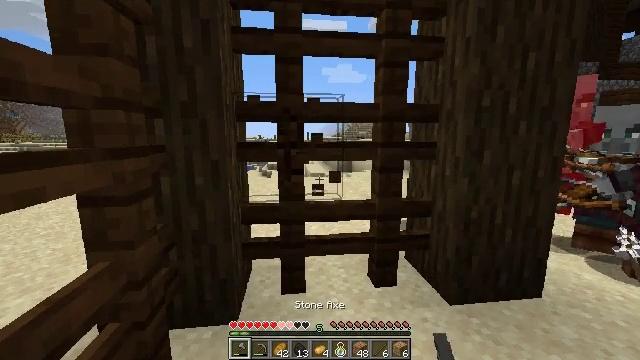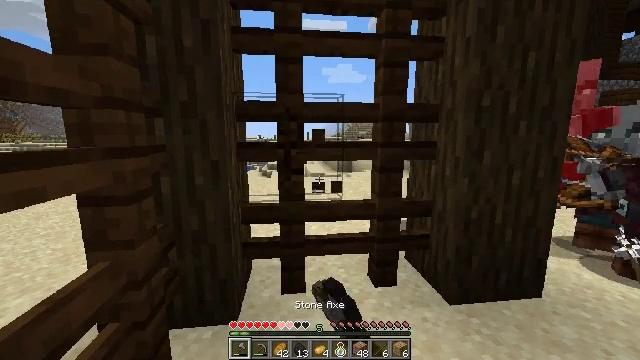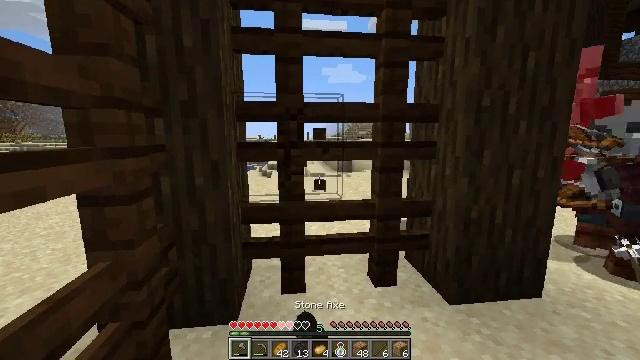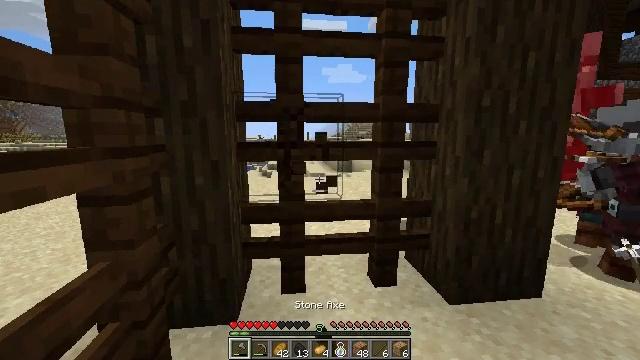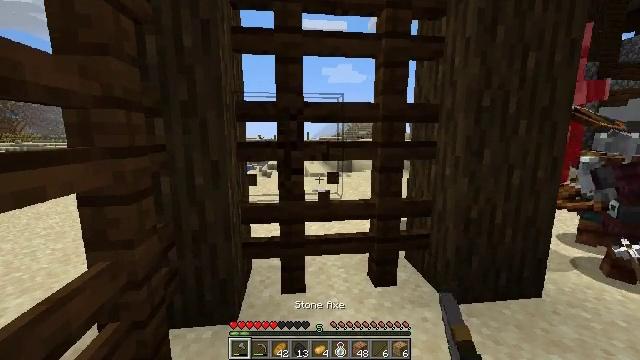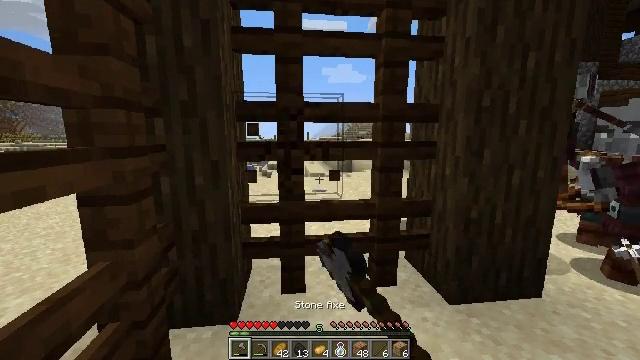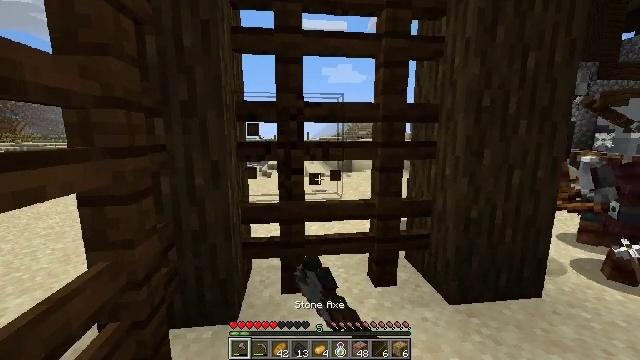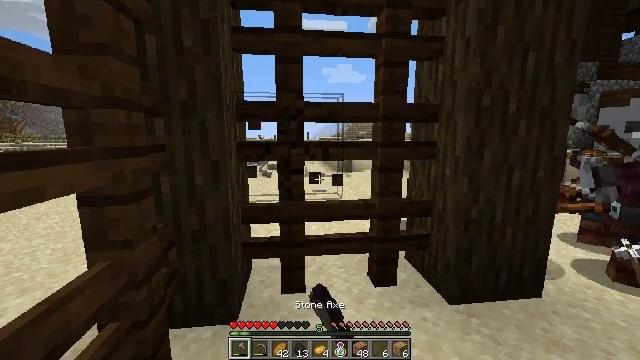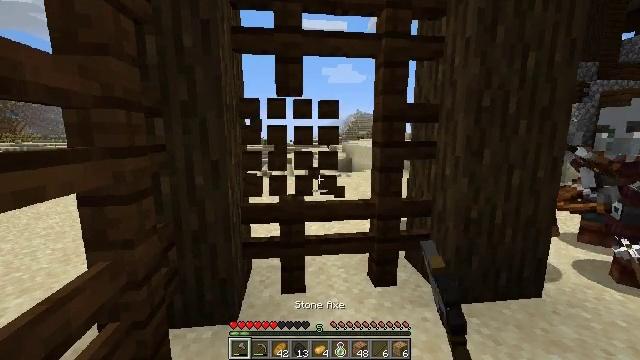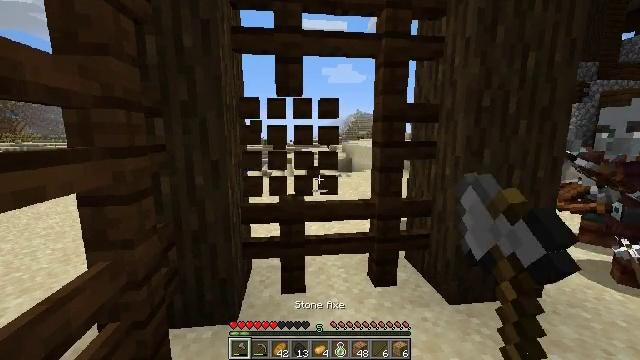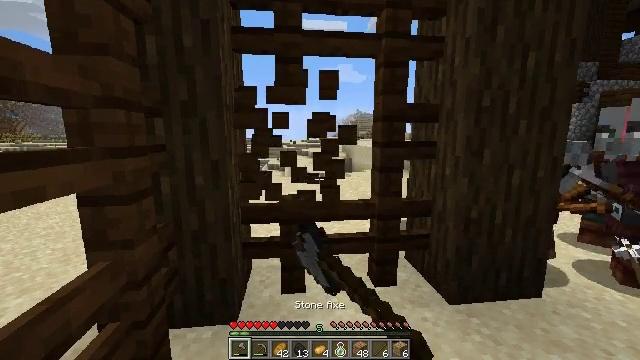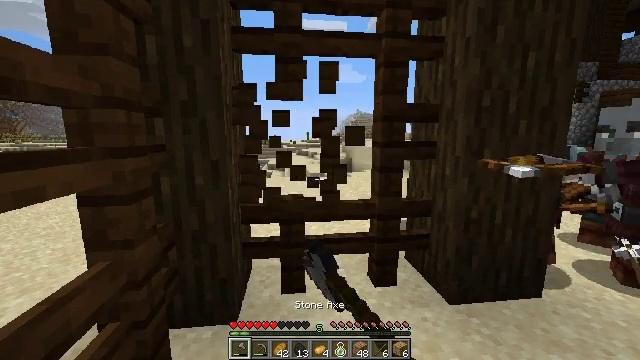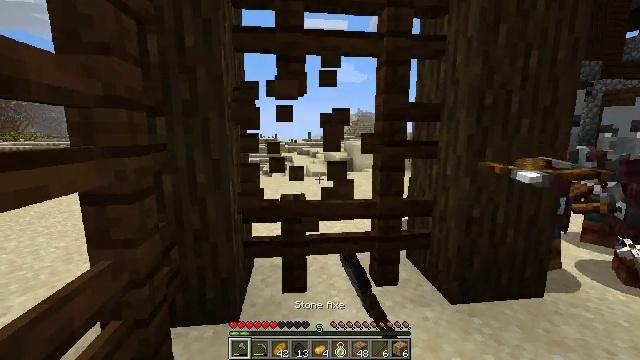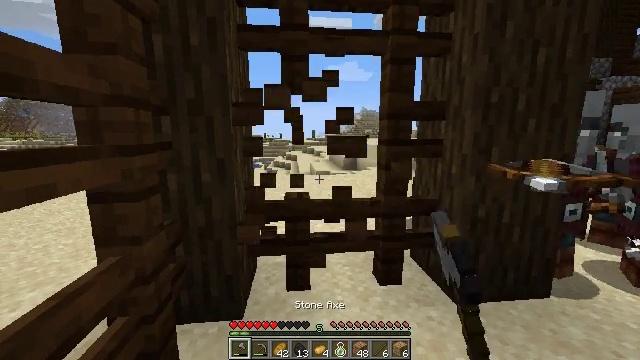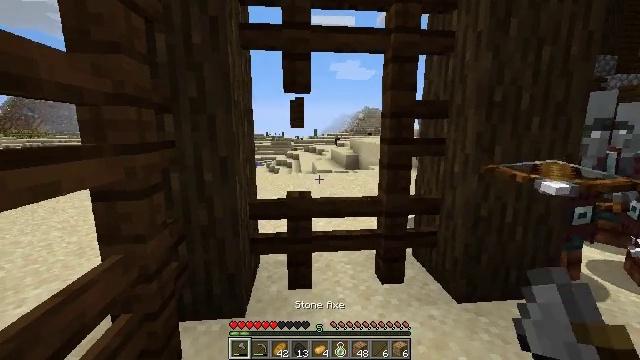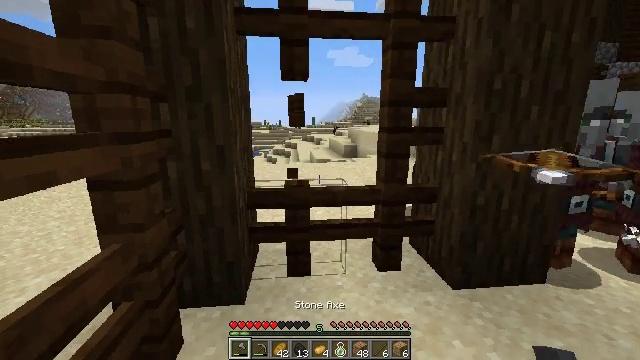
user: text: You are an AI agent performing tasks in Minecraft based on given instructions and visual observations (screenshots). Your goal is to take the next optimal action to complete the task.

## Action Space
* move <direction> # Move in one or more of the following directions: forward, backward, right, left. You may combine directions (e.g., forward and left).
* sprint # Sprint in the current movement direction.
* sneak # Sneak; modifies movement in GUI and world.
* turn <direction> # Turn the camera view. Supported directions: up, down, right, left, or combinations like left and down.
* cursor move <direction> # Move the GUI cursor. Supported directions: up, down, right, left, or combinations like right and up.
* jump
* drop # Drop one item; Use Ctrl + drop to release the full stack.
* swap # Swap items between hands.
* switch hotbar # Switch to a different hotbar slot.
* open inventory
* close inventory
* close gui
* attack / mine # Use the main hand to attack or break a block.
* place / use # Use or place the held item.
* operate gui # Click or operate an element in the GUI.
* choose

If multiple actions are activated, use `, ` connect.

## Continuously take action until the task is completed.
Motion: motion action
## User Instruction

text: Break the dark oak fence to pick it up.
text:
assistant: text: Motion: attack / mine
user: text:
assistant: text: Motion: attack / mine
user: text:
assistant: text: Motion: attack / mine
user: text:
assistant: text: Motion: attack / mine
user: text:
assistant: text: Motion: attack / mine
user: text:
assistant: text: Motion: attack / mine
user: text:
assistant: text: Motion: attack / mine
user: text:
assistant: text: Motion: attack / mine
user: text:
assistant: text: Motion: attack / mine
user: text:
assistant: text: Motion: attack / mine
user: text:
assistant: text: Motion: attack / mine
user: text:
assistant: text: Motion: attack / mine
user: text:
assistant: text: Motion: attack / mine
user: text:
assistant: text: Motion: attack / mine
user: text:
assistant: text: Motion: turn down, attack / mine
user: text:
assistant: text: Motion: turn right and down, attack / mine
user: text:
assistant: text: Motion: move right, turn right, attack / mine
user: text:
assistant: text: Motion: move right, turn right, attack / mine
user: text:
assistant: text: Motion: move right, attack / mine
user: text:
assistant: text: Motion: turn down, attack / mine
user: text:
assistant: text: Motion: turn right, attack / mine
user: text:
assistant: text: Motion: turn right, attack / mine
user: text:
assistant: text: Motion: attack / mine
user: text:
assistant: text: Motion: turn left and down, attack / mine
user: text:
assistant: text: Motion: turn left and down, attack / mine
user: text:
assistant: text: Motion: turn left and down, attack / mine
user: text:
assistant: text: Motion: turn left, attack / mine
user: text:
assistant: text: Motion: attack / mine
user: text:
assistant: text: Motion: attack / mine
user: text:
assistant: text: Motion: attack / mine